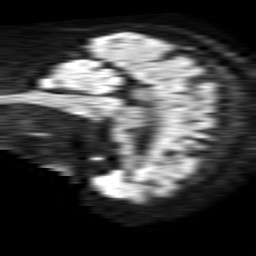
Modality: TRACE
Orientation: sagittal
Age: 70
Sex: female
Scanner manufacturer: philips
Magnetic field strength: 1.5 T
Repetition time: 4.6 s
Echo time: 0.08631 s